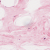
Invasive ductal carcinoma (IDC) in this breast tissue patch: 0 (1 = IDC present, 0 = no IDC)